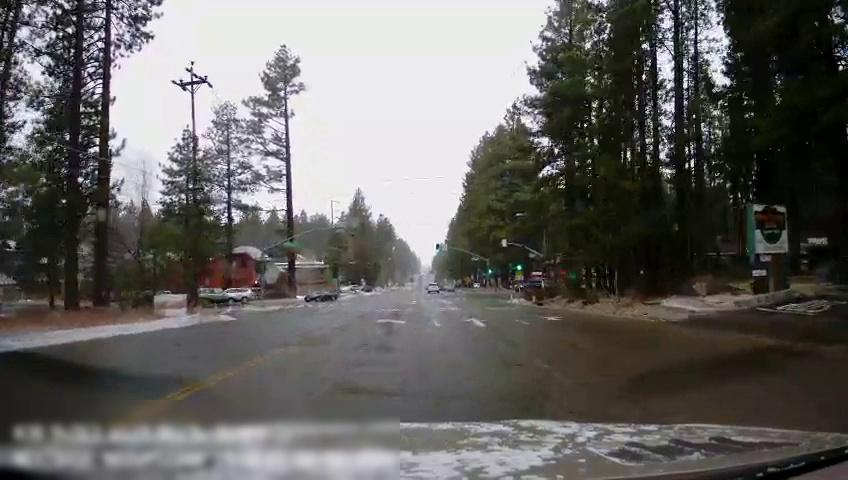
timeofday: Day
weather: Snowy
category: Drivable Space
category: Vehicles | Van
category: Vehicles | SUV
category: Vehicles | Car
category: Vehicles | Car
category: Vehicles | SUV
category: Lanes | Current Lane
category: Traffic | Lights
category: Traffic | Lights
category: Traffic | Lights